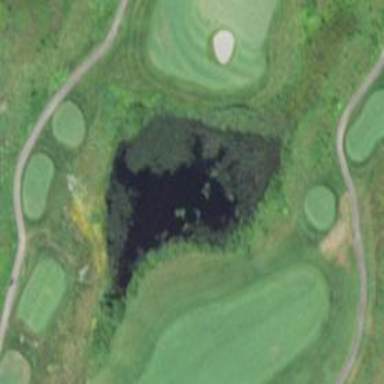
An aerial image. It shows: Water hazard on golf course.